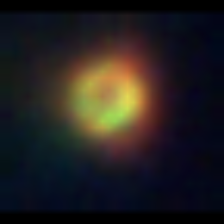
Taxon: NanoPlankton
Group: Other